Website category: book
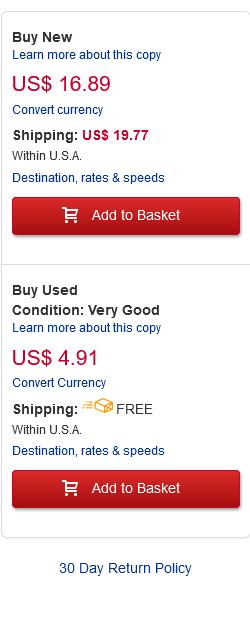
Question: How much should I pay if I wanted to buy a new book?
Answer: US$ 16.89

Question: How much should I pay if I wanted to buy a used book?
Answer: US$ 4.91

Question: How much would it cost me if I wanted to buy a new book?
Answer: US$ 16.89

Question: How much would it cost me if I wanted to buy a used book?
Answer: US$ 4.91

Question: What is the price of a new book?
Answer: US$ 16.89

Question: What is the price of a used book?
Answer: US$ 4.91

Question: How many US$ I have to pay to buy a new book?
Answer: US$ 16.89

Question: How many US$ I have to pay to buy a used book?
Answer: US$ 4.91

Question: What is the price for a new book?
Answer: US$ 16.89

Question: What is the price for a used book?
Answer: US$ 4.91

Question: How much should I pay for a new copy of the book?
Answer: US$ 16.89

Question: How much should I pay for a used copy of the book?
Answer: US$ 4.91

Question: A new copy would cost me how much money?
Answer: US$ 16.89

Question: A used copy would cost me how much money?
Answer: US$ 4.91

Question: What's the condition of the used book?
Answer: Very Good

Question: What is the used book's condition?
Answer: Very Good

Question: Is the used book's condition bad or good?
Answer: Very Good

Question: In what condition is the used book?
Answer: Very Good

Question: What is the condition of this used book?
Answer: Very Good

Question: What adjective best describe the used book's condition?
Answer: Very Good

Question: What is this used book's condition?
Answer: Very Good

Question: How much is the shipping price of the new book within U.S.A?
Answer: US$ 19.77

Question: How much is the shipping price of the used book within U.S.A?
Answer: FREE

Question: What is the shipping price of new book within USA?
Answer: US$ 19.77

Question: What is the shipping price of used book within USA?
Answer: FREE

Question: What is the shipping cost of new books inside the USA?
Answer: US$ 19.77

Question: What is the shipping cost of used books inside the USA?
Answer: FREE

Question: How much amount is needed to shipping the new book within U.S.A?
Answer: US$ 19.77

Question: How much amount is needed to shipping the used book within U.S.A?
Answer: FREE

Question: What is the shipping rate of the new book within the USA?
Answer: US$ 19.77

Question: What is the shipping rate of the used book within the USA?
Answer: FREE

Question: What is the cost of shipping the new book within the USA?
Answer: US$ 19.77

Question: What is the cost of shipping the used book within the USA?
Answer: FREE

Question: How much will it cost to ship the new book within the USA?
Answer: US$ 19.77

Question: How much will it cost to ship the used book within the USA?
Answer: FREE